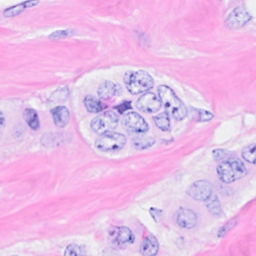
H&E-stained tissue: Breast